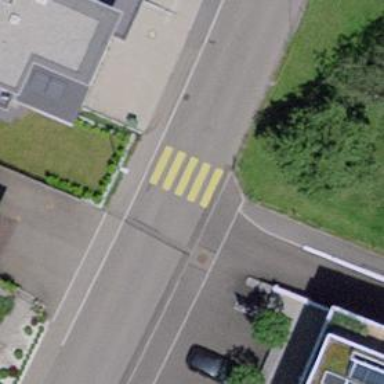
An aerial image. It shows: Uncontrolled zebra crossing on the road.